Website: home-depot
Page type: payment
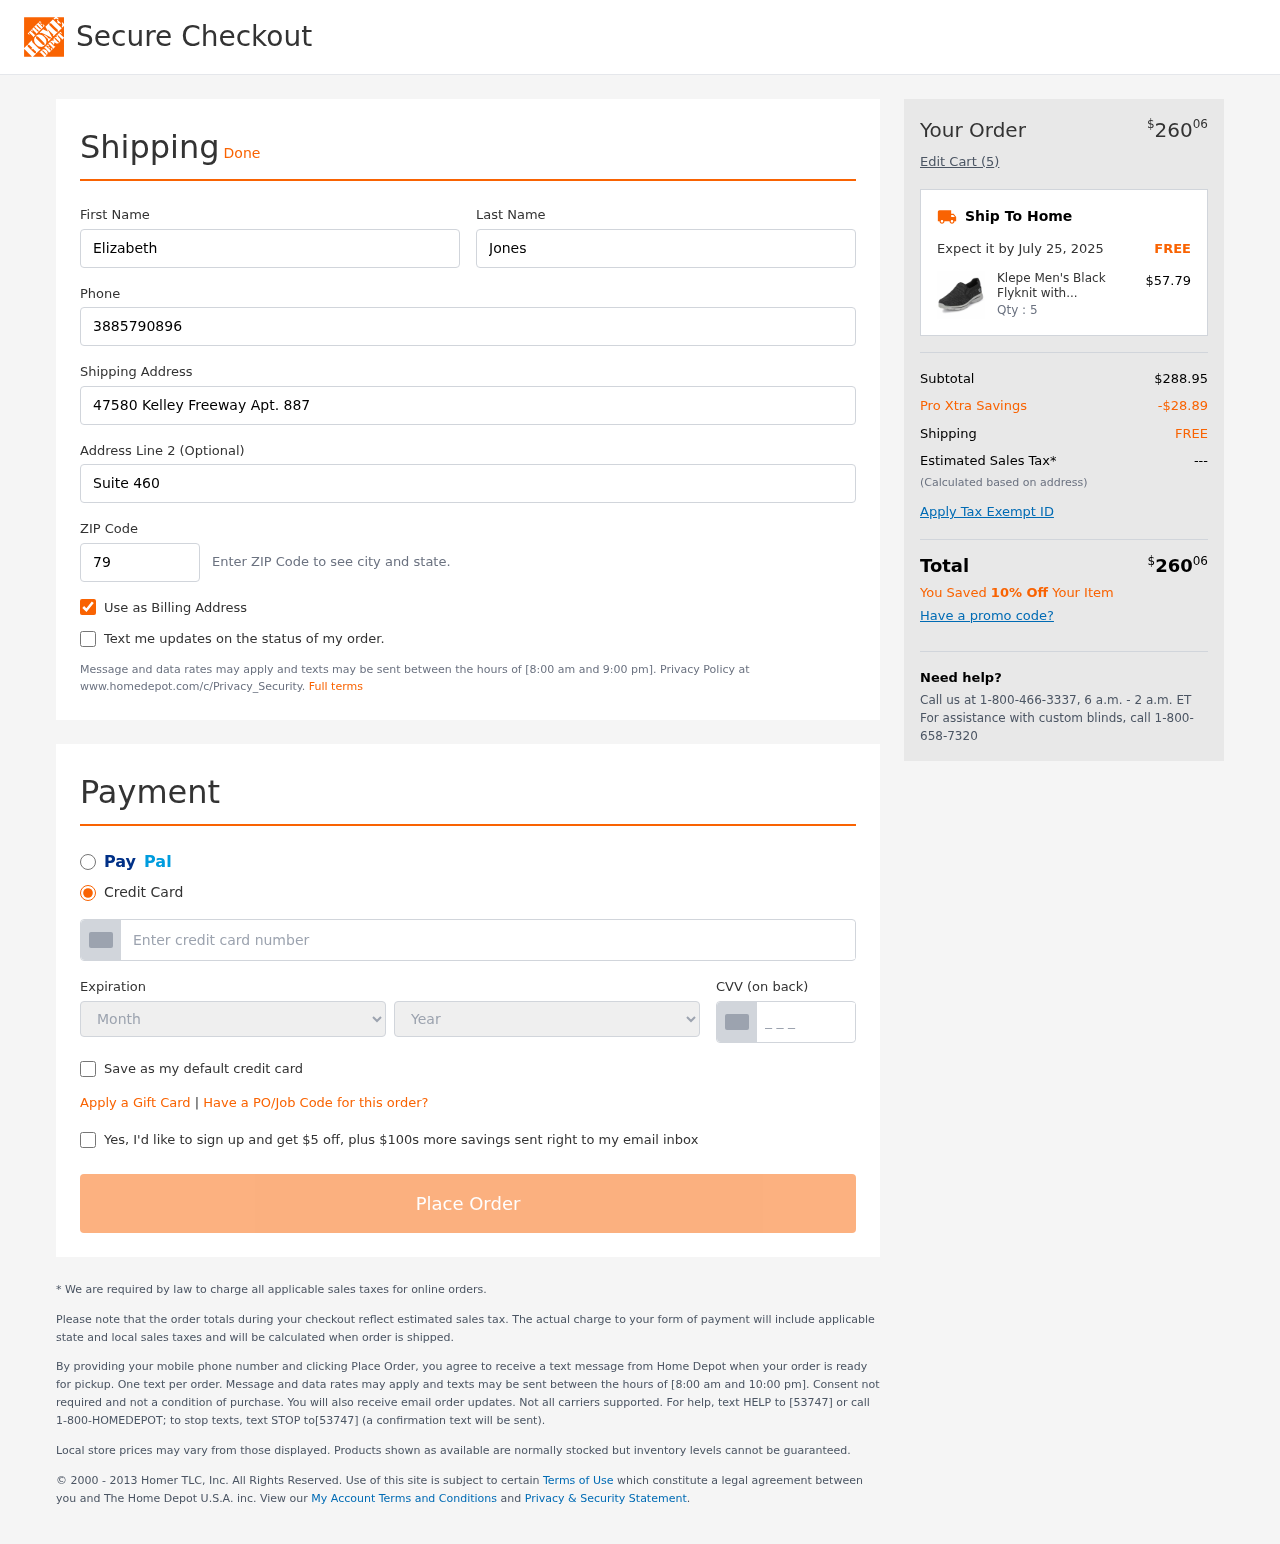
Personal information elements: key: PII_CARD_CVV
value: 0432
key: PII_CARD_EXPIRY_MONTH
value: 12
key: PII_CARD_EXPIRY_YEAR
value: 26
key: PII_CARD_NUMBER
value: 3402 5315 7966 940
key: PII_FIRSTNAME
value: Elizabeth
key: PII_LASTNAME
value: Jones
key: PII_PHONE
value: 3885790896
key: PII_POSTCODE
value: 79152
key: PII_STREET
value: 47580 Kelley Freeway Apt. 887
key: PII_STREET2
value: Suite 460
Product elements: key: PRODUCT1_NAME
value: Klepe Men's Black Flyknit with Memory Foam Running Shoes-7 UK (41 EU) (8 US) (M133/BLK)
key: PRODUCT1_PRICE
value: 57.79
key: PRODUCT1_QUANTITY
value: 5
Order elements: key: ORDER_TOTAL
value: $26006
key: ORDER_NUM_ITEMS
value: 5
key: ORDER_DELIVERY_DATE
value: July 25, 2025
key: ORDER_SUBTOTAL
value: $288.95
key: ORDER_DISCOUNT
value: -$28.89
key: ORDER_SHIPPING_COST
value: FREE